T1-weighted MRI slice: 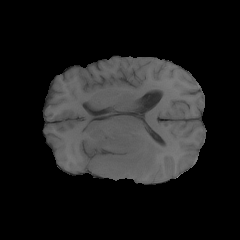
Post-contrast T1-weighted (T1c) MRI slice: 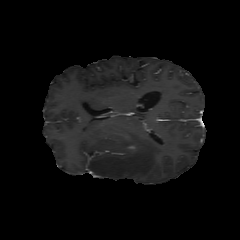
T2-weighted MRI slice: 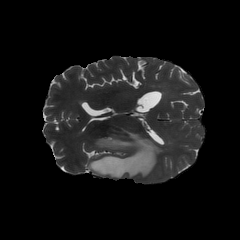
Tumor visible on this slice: yes